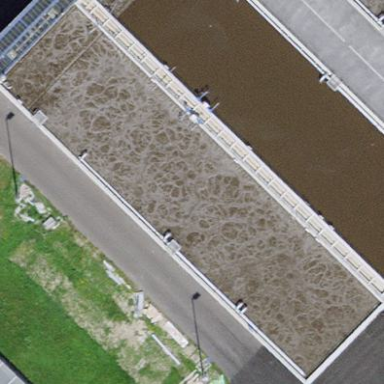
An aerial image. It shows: Body of wastewater.